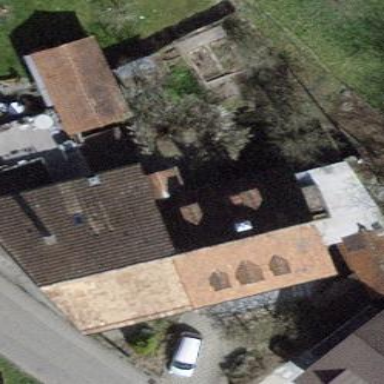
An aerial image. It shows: Building with tile roof.